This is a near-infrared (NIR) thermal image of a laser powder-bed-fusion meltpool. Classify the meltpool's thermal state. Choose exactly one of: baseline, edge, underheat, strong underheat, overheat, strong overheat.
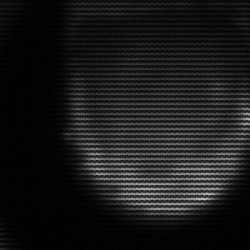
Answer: edge